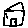
Label: house